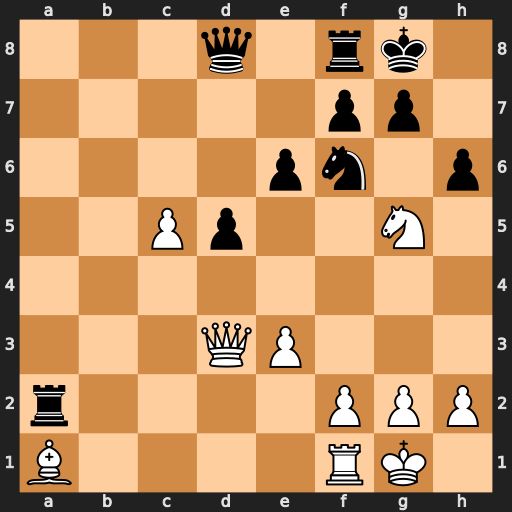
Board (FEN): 3q1rk1/5pp1/4pn1p/2Pp2N1/8/3QP3/r4PPP/B4RK1
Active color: w
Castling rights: -
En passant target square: -
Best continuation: Bxf6 hxg5 Bxd8